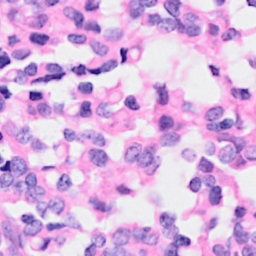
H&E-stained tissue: Breast